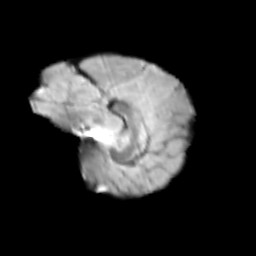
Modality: T2w
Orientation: sagittal
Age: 10
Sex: female
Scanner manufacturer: siemens
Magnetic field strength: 3 T
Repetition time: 3.8 s
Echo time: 0.07 s